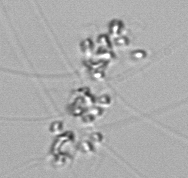
Label: Chaetoceros_didymus_TAG_external_flagellate